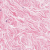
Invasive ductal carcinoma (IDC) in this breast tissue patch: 0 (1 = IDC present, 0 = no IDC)